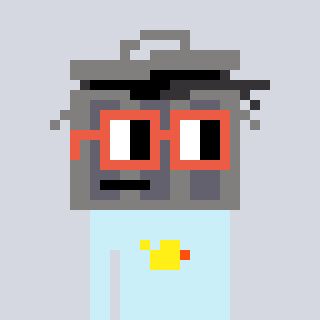
a pixel art character with square orange glasses, a trashcan-shaped head and a cold-colored body on a cool background